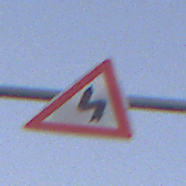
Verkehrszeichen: DoppelkurveZunaechstLinks
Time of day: SunriseSunset
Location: Outdoor (RoadRail)
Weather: PartlyCloudy
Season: NotSpecified
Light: Natural